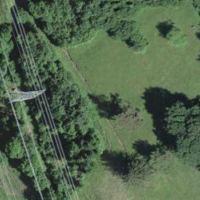
EUNIS habitat code: 44
Species observed at this site:
Senecio vulgaris